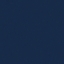
Land use / land cover: SeaLake